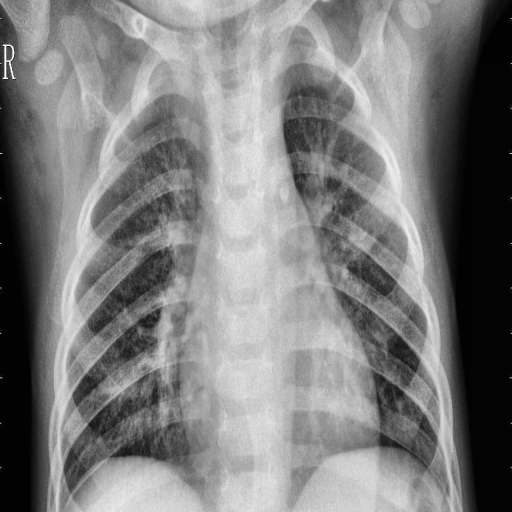
Finding: PNEUMONIA